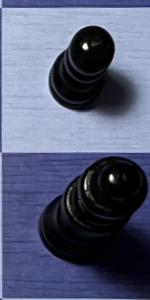
Label: Queen_Black